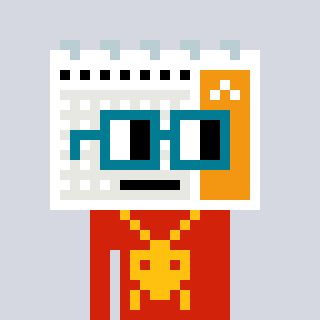
a pixel art character with square dark green glasses, a calendar-shaped head and a red-colored body on a cool background